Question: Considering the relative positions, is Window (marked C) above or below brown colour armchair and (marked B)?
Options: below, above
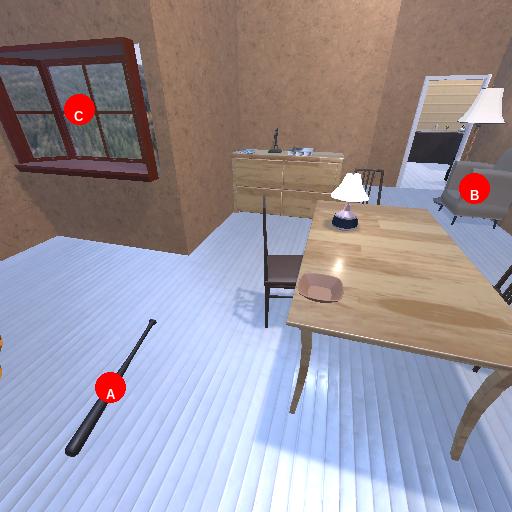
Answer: below